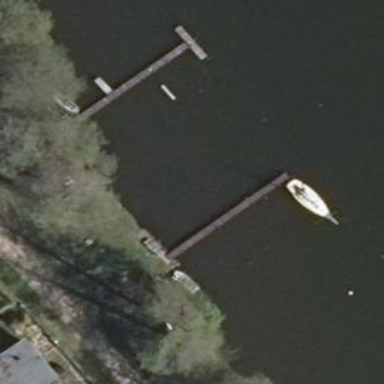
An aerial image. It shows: Man-made pier.